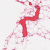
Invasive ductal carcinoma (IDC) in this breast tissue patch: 0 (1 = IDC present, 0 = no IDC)